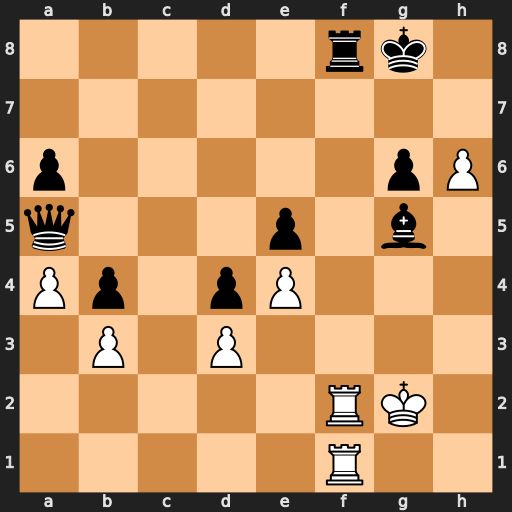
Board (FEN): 5rk1/8/p5pP/q3p1b1/Pp1pP3/1P1P4/5RK1/5R2
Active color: w
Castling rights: -
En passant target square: -
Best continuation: Rxf8+ Kh7 R1f7+ Kxh6 Rh8#